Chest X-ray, PA view. Patient: 59 years old, sex F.
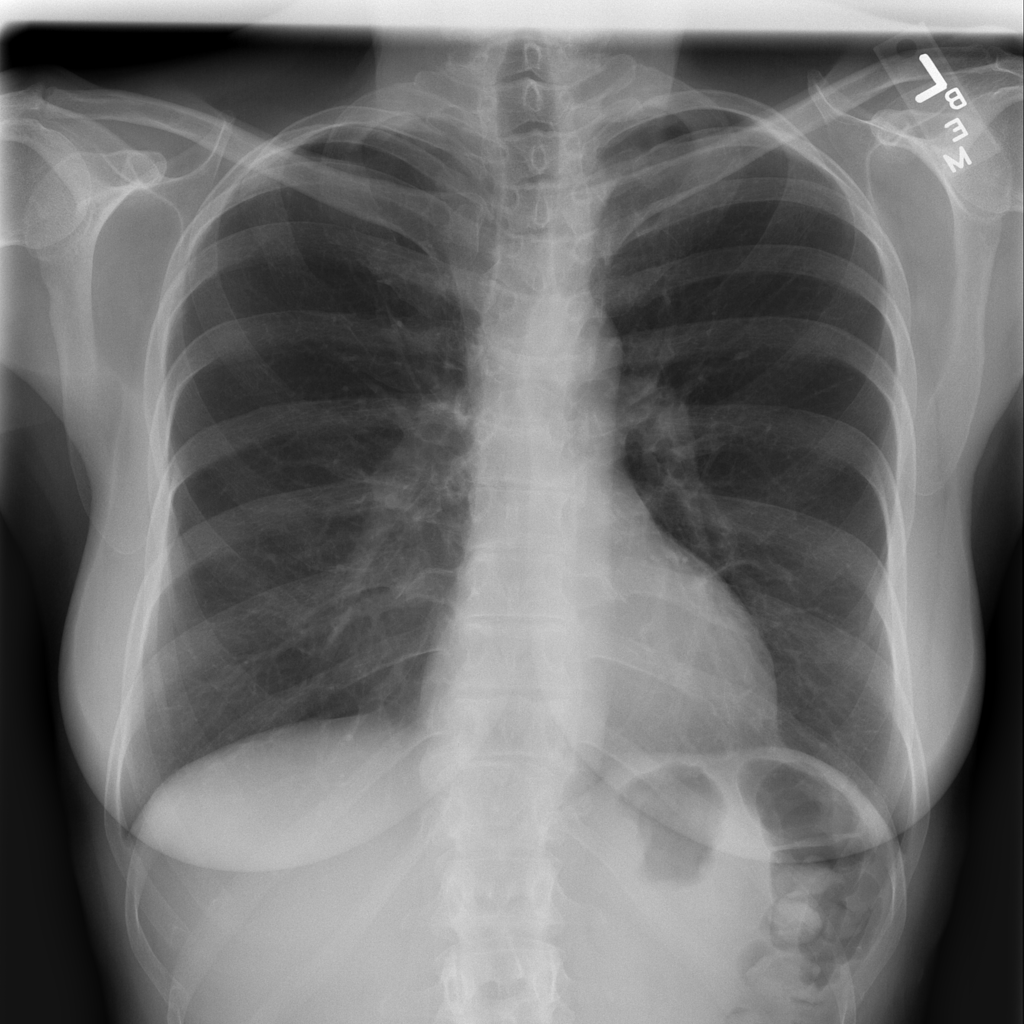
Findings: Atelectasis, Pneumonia